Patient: sex M, age 47
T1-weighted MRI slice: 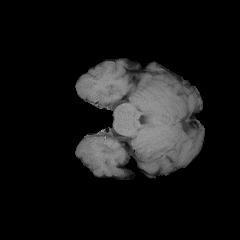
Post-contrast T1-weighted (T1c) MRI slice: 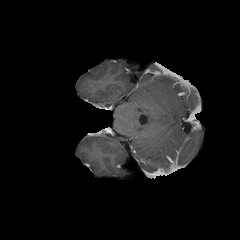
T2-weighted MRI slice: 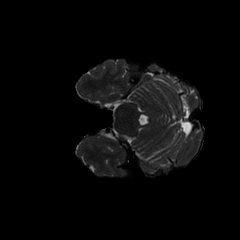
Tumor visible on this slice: no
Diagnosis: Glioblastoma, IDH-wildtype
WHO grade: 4